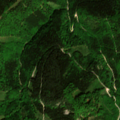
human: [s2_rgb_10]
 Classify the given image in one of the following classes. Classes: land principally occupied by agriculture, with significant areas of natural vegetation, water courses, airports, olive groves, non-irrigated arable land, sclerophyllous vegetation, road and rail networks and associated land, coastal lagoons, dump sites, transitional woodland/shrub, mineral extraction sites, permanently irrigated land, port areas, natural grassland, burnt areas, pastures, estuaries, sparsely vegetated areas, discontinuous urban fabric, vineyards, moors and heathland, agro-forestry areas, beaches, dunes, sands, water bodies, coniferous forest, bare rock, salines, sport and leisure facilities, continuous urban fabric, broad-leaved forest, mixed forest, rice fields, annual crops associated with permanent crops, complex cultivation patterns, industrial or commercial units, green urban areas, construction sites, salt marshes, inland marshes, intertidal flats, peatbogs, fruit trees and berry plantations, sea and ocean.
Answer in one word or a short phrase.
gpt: broad-leaved forest, coniferous forest, mixed forest